Interaction volume radius: 10 \u00c5
Interaction volume height: 15 \u00c5
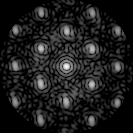
Disorder parameter: 0.287